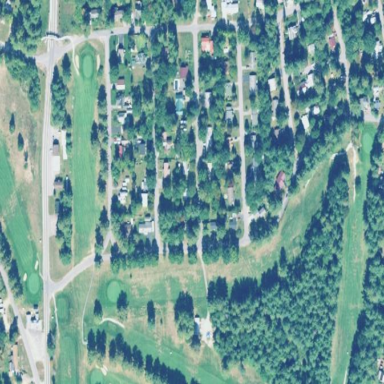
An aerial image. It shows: Golf course.